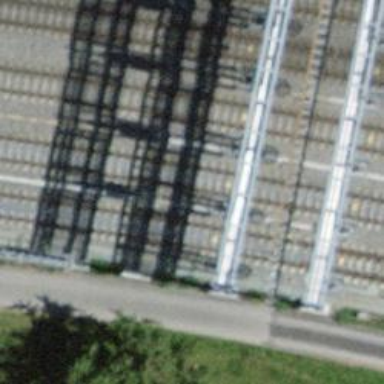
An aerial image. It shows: Railway signal.